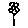
Label: flower